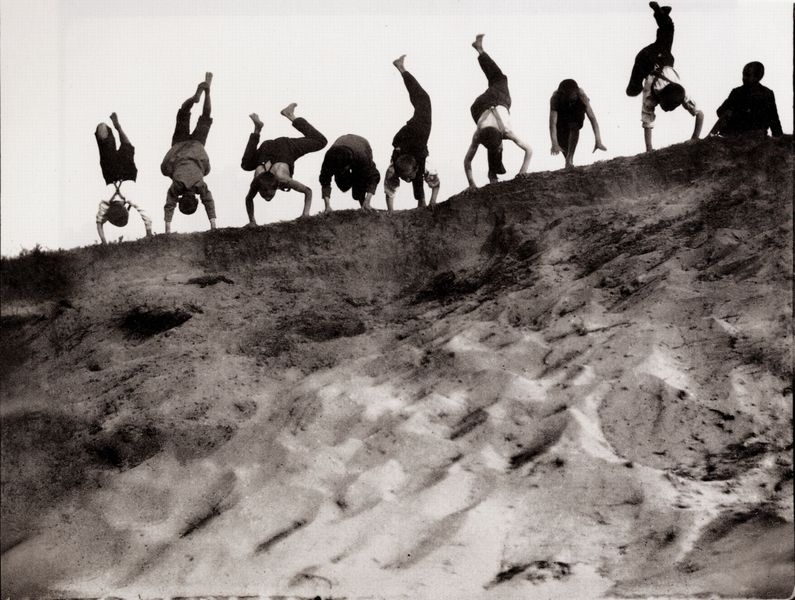
Titel: Acht Jungen üben Handstand
Künstler: Heinrich Zille
Schlagwörter: berg, fuß, gruppe, himmel, kopf, körper, mann, nackt, schatten, weiß, frauen, menschen, sand, sitzen, bewegung, frankreich, frau, grau, köpfe, licht, männer, rücken, schwarz, stützen, gras, hemd, hose, arme, hände, erde, hügel, haare, sitzend, kinder, beine, füße, strand, wellen, übung, hosen, jungen, abhang, hemden, laufen, düne, dünen, silhouette, moment, sepia, training, grube, turner, spielen, sport, aufstützen, freude, momentaufnahme, foto, fotografie, photographie, kante, leiber, spiel, schmutz, urlaub, barfuß, schwarz weiss, loch, photo, rolle, hosenträger, draht, aufnahme, spaß, eine, stürzen, überschlag, neun, lederhosen, aufbäumen, akrobatik, gruppenfoto, turnen, kopfstand, jugendliche, einer, performance, gymnastik, anlauf, handstand, juns, kopfstnad, purzelbaum, purzigagele, sanddüne, spa, vorwärtsrolle, skurill, purzelbaum am strand, lustige bande, schewarz-weiß, fitness, schmtz, kunststücke